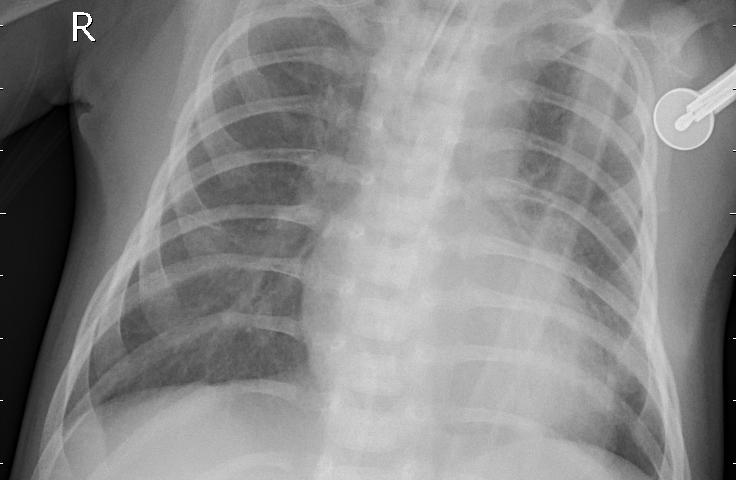
Diagnosis: PNEUMONIA